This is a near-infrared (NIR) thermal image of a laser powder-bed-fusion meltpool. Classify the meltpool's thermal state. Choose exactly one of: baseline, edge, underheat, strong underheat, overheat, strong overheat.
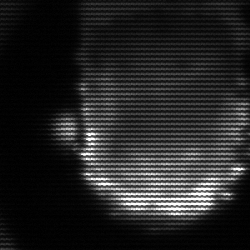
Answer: baseline